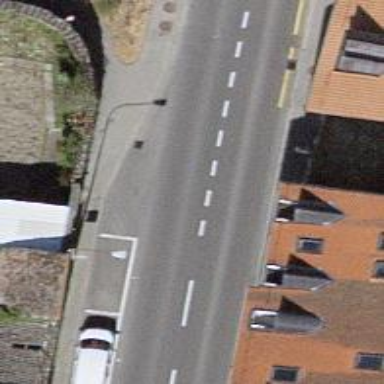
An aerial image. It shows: Marked crossing on the road.